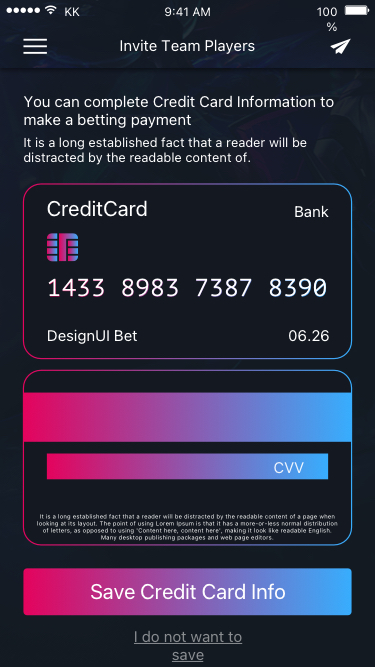
Text in this UI design:
9:41 AM
KK
100%
Invite Team Players
Save Credit Card Info
You can complete Credit Card Information to make a betting payment
It is a long established fact that a reader will be distracted by the readable content of.
CreditCard
Bank
1433 8983 7387 8390
06.26
DesignUI Bet
It is a long established fact that a reader will be distracted by the readable content of a page when looking at its layout. The point of using Lorem Ipsum is that it has a more-or-less normal distribution of letters, as opposed to using 'Content here, content here', making it look like readable English. Many desktop publishing packages and web page editors.
CVV
I do not want to save